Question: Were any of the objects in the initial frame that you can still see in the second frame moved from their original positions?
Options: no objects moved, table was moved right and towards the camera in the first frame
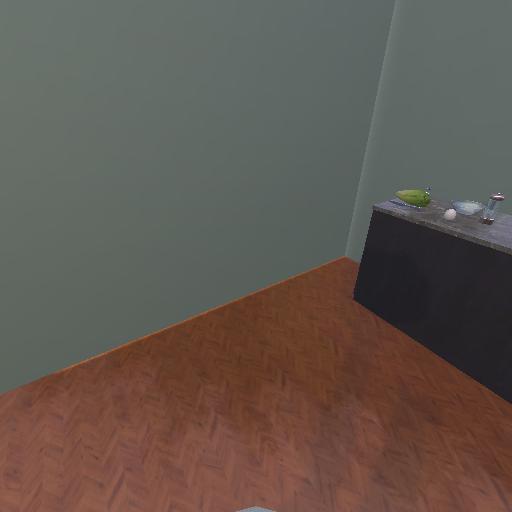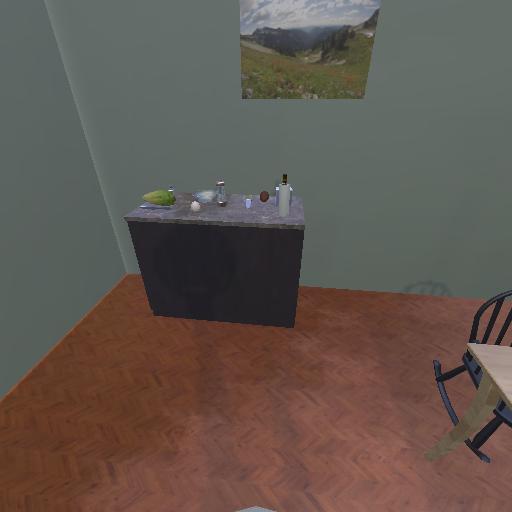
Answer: no objects moved